Interaction volume radius: 10 \u00c5
Interaction volume height: 35 \u00c5
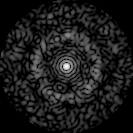
Disorder parameter: 0.8636